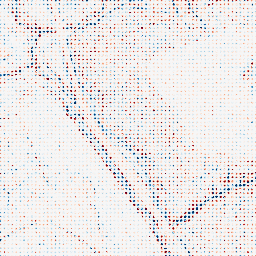
Category: edge_preserving
Decomposition family: bilateral
Decomposition parameters: d: 5
sigma_color: 25
sigma_space: 50
Upsampling method: sinc_blackman
Upsampling parameters: scale: 8
kernel_size: 4
Upsampling scale: 8